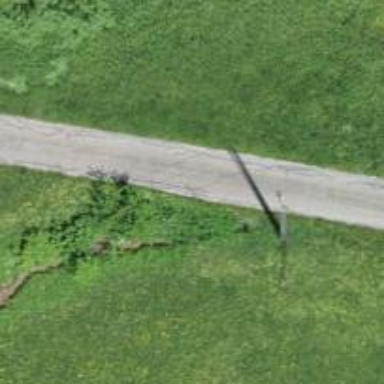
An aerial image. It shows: Culvert tunnel.